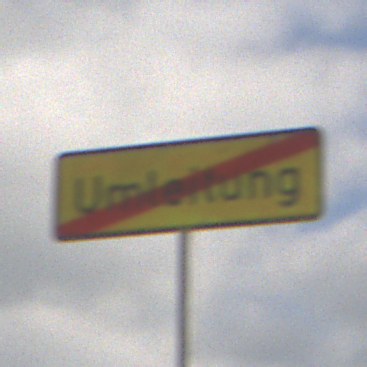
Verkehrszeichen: EndeDerUmleitungsankuendigung
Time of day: Midday
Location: Outdoor (RoadRail)
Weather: PartlyCloudy
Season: NotSpecified
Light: Natural